Question: I'm using ZedGraph to plot some data. I need to show marked areas of the line graph. To do that, I use a red exclamation point.
I'd like the exclamation point to appear above the top border of the chart, as in the picture below. The exclamation point should scroll with the horizontal scrolling of the chart, but should remain fixed above the top border of the chart even when scrolling vertically.
So far, I've tried this (appears in the 'form_shown' event):
'''
ZedGraph.ImageObj io = new ZedGraph.ImageObj(global::ZedGraphJunk.Properties.Resources.alarm, 0d, -0.08d, 5d, 21d);
io.IsVisible = true;
io.IsScaled = false;
io.Location.CoordinateFrame = ZedGraph.CoordType.XScaleYChartFraction;
this.MasterZedGraph.GraphPane.GraphObjList.Add(io);
this.MasterZedGraph.Refresh();
'''
This almost works, except that if the window resizes and grows taller, the exclamation point disappears. This is because the '-0.08d' tells ZedGraph to draw it above the top border of the chart, but the position is relative to the size of the entire pane (the entire area that contains the chart). Thus, if the pane gets bigger, that y position of the ImageObj sets it further away from the top border of the chart.
Is there a way to fix the position of the exclamation point so that no matter the pane size, it stays just above the top border of the chart?

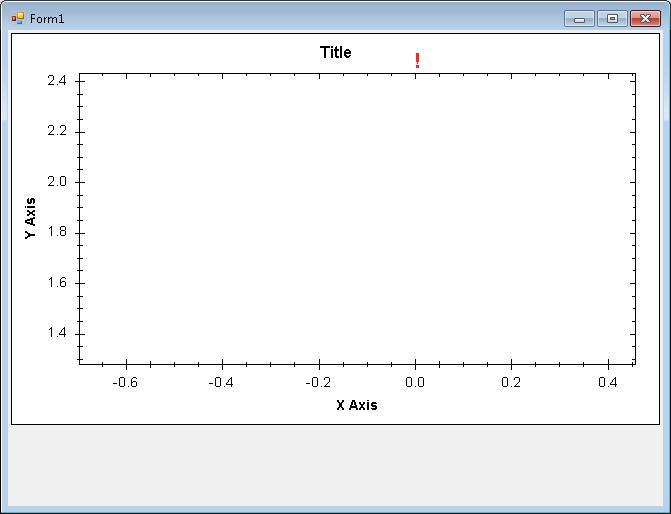
Answer: Looks like extending the ImageObj class and overriding the Draw method should solve the problem.
I'll mark this as the answer in a few days, but I am open to other solutions.